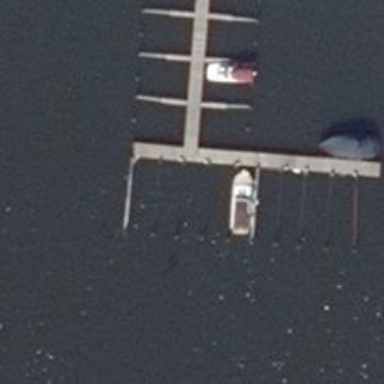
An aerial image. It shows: Man-made pier.